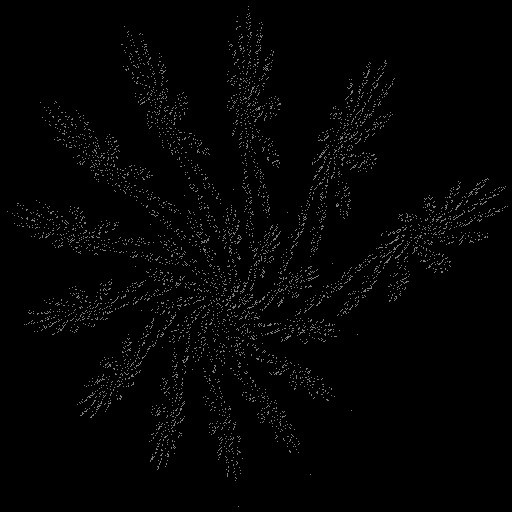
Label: swirl